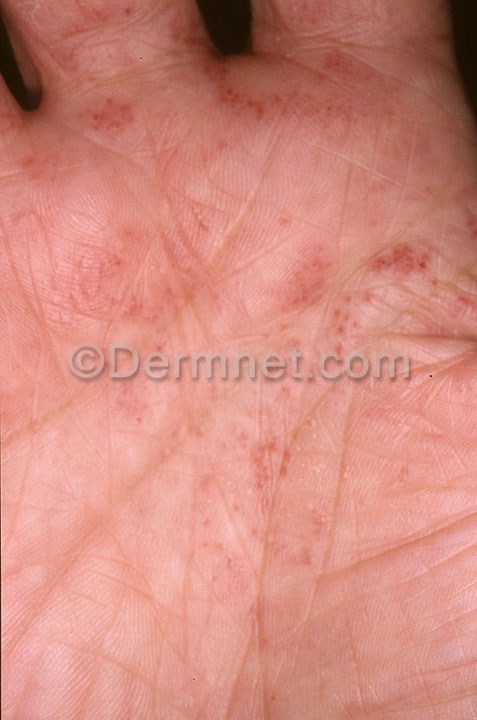
Disease: Eczema Photos